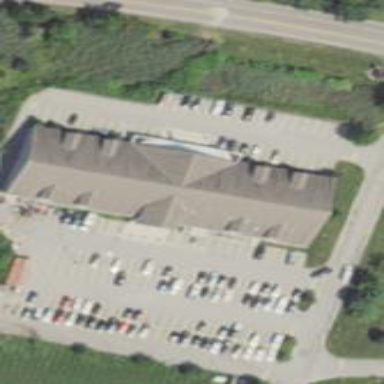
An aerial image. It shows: Retail building housing hardware shop.